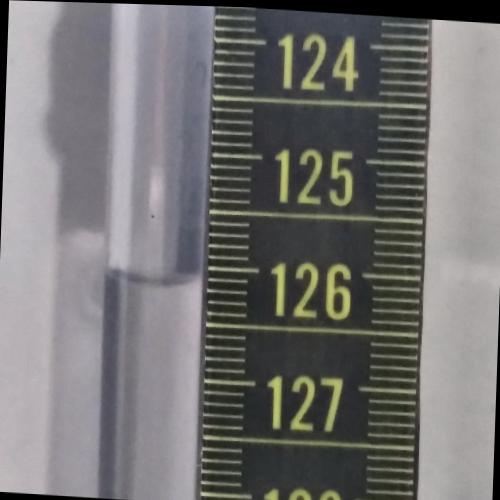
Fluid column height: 126.1 cm